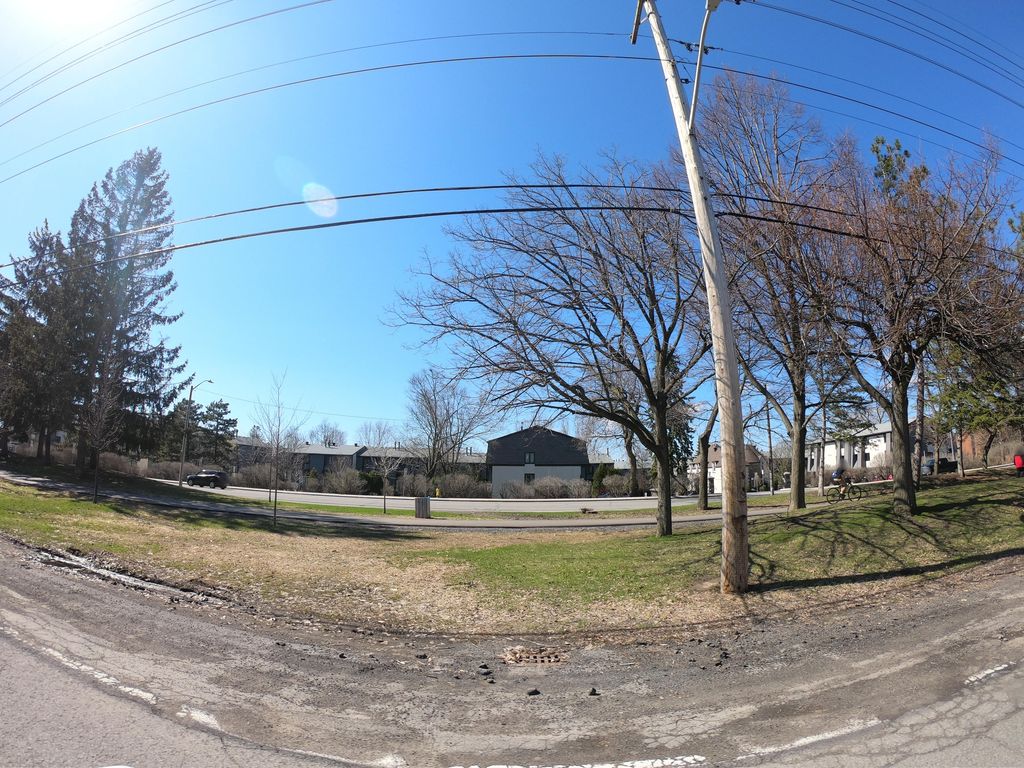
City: ottawa-gatineau